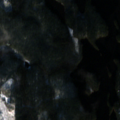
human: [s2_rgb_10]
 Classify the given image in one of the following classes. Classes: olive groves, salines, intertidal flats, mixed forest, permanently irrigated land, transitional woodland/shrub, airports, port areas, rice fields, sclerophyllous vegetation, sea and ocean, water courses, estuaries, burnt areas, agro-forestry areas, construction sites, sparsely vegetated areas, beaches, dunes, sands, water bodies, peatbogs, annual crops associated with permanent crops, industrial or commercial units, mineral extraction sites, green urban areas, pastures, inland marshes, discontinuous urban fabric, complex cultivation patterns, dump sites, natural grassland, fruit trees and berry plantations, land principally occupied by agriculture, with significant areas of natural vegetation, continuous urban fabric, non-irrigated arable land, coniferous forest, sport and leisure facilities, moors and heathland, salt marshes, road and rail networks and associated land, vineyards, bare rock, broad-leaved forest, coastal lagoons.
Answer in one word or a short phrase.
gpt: coniferous forest, transitional woodland/shrub, water bodies